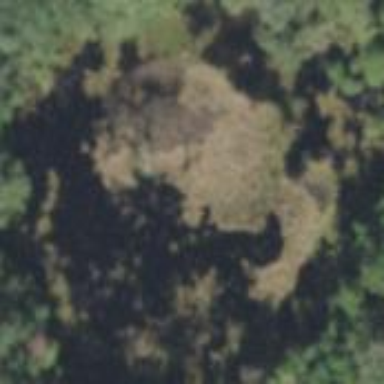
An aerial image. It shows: Marsh wetland.